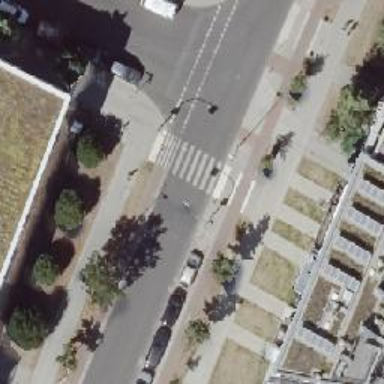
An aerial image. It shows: Footway with zebra crossing.